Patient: sex F, age 56
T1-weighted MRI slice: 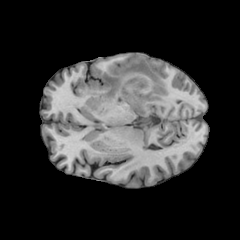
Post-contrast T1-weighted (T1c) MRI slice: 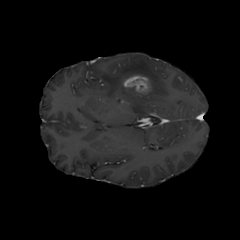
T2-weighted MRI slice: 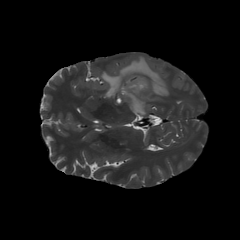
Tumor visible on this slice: yes
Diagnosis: Glioblastoma, IDH-wildtype
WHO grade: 4